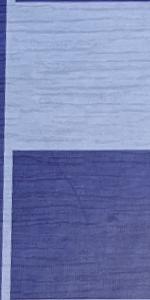
Label: Empty